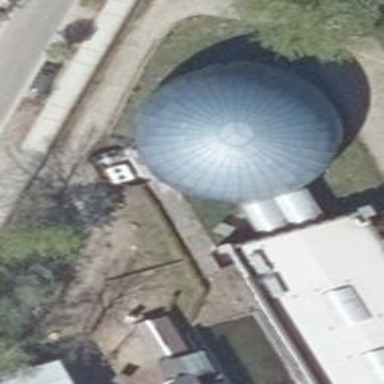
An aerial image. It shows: Blue-domed building housing amusement ride attraction.